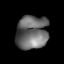
Tissue: prostate
Cell type: T cells
Senescence score: 0.8214
Nuclear area (px): 1048
Mean DAPI intensity: 107.238